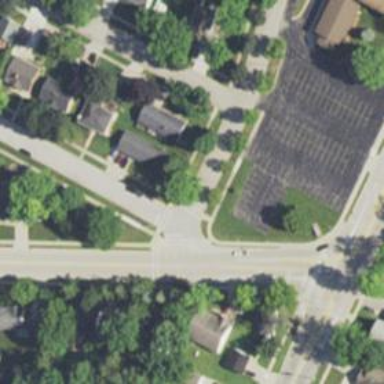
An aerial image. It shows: Marked road crossing.